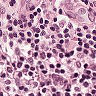
Metastatic tissue present: no